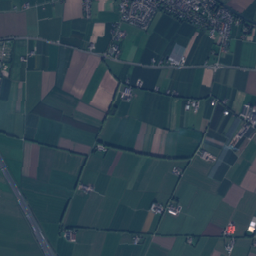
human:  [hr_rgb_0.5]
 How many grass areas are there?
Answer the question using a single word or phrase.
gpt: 143

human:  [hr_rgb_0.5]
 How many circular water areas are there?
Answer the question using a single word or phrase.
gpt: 0

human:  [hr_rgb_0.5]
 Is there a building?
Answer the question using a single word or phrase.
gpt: yes

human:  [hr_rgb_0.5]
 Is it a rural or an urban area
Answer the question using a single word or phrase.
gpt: urban

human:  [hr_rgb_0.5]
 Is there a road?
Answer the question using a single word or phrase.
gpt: yes

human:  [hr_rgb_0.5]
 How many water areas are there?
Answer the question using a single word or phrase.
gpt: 10

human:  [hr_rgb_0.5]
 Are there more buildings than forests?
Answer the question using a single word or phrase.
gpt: yes

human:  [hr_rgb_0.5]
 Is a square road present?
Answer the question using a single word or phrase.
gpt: no

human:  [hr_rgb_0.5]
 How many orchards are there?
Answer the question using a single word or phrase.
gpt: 48

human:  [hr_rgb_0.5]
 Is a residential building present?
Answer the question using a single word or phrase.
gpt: yes

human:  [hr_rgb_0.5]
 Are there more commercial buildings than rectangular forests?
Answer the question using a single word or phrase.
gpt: yes

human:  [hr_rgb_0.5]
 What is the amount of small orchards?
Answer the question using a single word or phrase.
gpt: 0

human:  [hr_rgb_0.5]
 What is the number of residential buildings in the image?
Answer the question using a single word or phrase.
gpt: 899

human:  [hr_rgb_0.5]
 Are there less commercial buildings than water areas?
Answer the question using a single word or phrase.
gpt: yes

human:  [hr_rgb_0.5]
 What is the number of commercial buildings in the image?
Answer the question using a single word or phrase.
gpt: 8

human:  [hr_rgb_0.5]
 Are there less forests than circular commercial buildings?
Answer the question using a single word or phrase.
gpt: no

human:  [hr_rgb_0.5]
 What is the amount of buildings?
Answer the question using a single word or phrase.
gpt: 908

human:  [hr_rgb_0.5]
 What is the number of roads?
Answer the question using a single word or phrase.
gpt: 134

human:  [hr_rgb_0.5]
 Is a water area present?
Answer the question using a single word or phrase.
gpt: yes

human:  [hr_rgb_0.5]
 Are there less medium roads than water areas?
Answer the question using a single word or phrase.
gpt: yes

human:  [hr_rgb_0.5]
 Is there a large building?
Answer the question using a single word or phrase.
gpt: yes

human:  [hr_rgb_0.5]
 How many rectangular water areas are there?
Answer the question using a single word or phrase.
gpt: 2

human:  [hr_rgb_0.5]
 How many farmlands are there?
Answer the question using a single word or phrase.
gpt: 28

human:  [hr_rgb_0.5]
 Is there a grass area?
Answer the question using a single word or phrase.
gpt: yes

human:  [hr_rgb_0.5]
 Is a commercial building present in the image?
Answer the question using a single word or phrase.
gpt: yes

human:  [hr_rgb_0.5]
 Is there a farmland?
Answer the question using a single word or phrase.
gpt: yes

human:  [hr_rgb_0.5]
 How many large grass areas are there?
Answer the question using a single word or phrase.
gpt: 103

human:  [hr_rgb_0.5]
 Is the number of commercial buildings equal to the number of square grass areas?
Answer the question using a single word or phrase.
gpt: no

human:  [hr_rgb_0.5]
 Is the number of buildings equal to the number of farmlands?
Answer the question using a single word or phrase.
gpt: no

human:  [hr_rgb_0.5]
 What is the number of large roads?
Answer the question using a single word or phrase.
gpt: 0

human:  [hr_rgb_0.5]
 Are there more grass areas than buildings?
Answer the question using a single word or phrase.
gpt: no

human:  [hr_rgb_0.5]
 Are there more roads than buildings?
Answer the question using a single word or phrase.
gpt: no

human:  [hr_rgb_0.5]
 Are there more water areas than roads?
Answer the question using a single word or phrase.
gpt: no

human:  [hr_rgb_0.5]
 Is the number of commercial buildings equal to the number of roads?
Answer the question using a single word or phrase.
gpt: no

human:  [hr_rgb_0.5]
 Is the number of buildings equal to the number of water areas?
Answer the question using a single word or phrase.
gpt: no

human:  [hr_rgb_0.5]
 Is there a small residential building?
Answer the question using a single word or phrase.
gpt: yes

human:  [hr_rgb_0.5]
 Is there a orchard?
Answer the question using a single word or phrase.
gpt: yes

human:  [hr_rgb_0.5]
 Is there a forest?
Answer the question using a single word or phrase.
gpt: yes

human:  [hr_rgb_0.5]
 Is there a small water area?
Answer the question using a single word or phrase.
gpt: yes

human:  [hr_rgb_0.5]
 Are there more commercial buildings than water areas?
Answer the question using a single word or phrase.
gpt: no

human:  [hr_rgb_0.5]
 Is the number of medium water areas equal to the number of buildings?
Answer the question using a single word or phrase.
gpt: no

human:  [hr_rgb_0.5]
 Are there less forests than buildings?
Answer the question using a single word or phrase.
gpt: yes

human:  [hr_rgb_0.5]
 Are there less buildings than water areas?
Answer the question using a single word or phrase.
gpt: no

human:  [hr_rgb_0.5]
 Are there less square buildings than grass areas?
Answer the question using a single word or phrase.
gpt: yes

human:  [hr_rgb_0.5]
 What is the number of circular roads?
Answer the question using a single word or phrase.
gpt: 0

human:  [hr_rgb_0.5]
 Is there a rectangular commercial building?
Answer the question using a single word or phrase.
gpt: yes

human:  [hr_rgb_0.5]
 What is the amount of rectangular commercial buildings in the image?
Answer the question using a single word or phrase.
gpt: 2

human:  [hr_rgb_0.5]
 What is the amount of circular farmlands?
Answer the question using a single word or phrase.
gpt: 0

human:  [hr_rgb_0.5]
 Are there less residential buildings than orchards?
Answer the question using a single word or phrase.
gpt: no

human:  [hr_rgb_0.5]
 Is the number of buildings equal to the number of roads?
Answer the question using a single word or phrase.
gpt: no

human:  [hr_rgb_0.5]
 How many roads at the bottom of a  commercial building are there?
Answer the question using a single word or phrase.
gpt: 115

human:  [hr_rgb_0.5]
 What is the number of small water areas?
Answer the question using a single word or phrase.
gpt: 6

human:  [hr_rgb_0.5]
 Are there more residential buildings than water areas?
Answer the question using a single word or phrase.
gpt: yes

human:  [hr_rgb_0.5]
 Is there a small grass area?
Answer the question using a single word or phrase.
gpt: yes

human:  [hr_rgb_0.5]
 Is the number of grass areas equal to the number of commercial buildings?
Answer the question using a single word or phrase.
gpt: no

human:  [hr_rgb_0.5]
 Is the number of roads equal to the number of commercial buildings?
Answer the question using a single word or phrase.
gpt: no

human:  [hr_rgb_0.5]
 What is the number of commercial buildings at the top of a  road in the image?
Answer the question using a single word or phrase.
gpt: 8

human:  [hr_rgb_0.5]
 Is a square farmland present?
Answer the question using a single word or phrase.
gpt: no

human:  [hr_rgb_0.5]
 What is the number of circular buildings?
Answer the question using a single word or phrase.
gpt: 3

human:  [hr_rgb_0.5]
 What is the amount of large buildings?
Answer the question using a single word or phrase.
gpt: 2

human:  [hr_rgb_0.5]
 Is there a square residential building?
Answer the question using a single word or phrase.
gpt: yes

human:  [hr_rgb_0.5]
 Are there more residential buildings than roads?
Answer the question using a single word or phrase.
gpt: yes

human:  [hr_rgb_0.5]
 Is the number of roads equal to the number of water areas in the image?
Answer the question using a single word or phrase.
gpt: no

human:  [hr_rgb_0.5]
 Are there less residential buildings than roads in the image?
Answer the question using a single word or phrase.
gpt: no